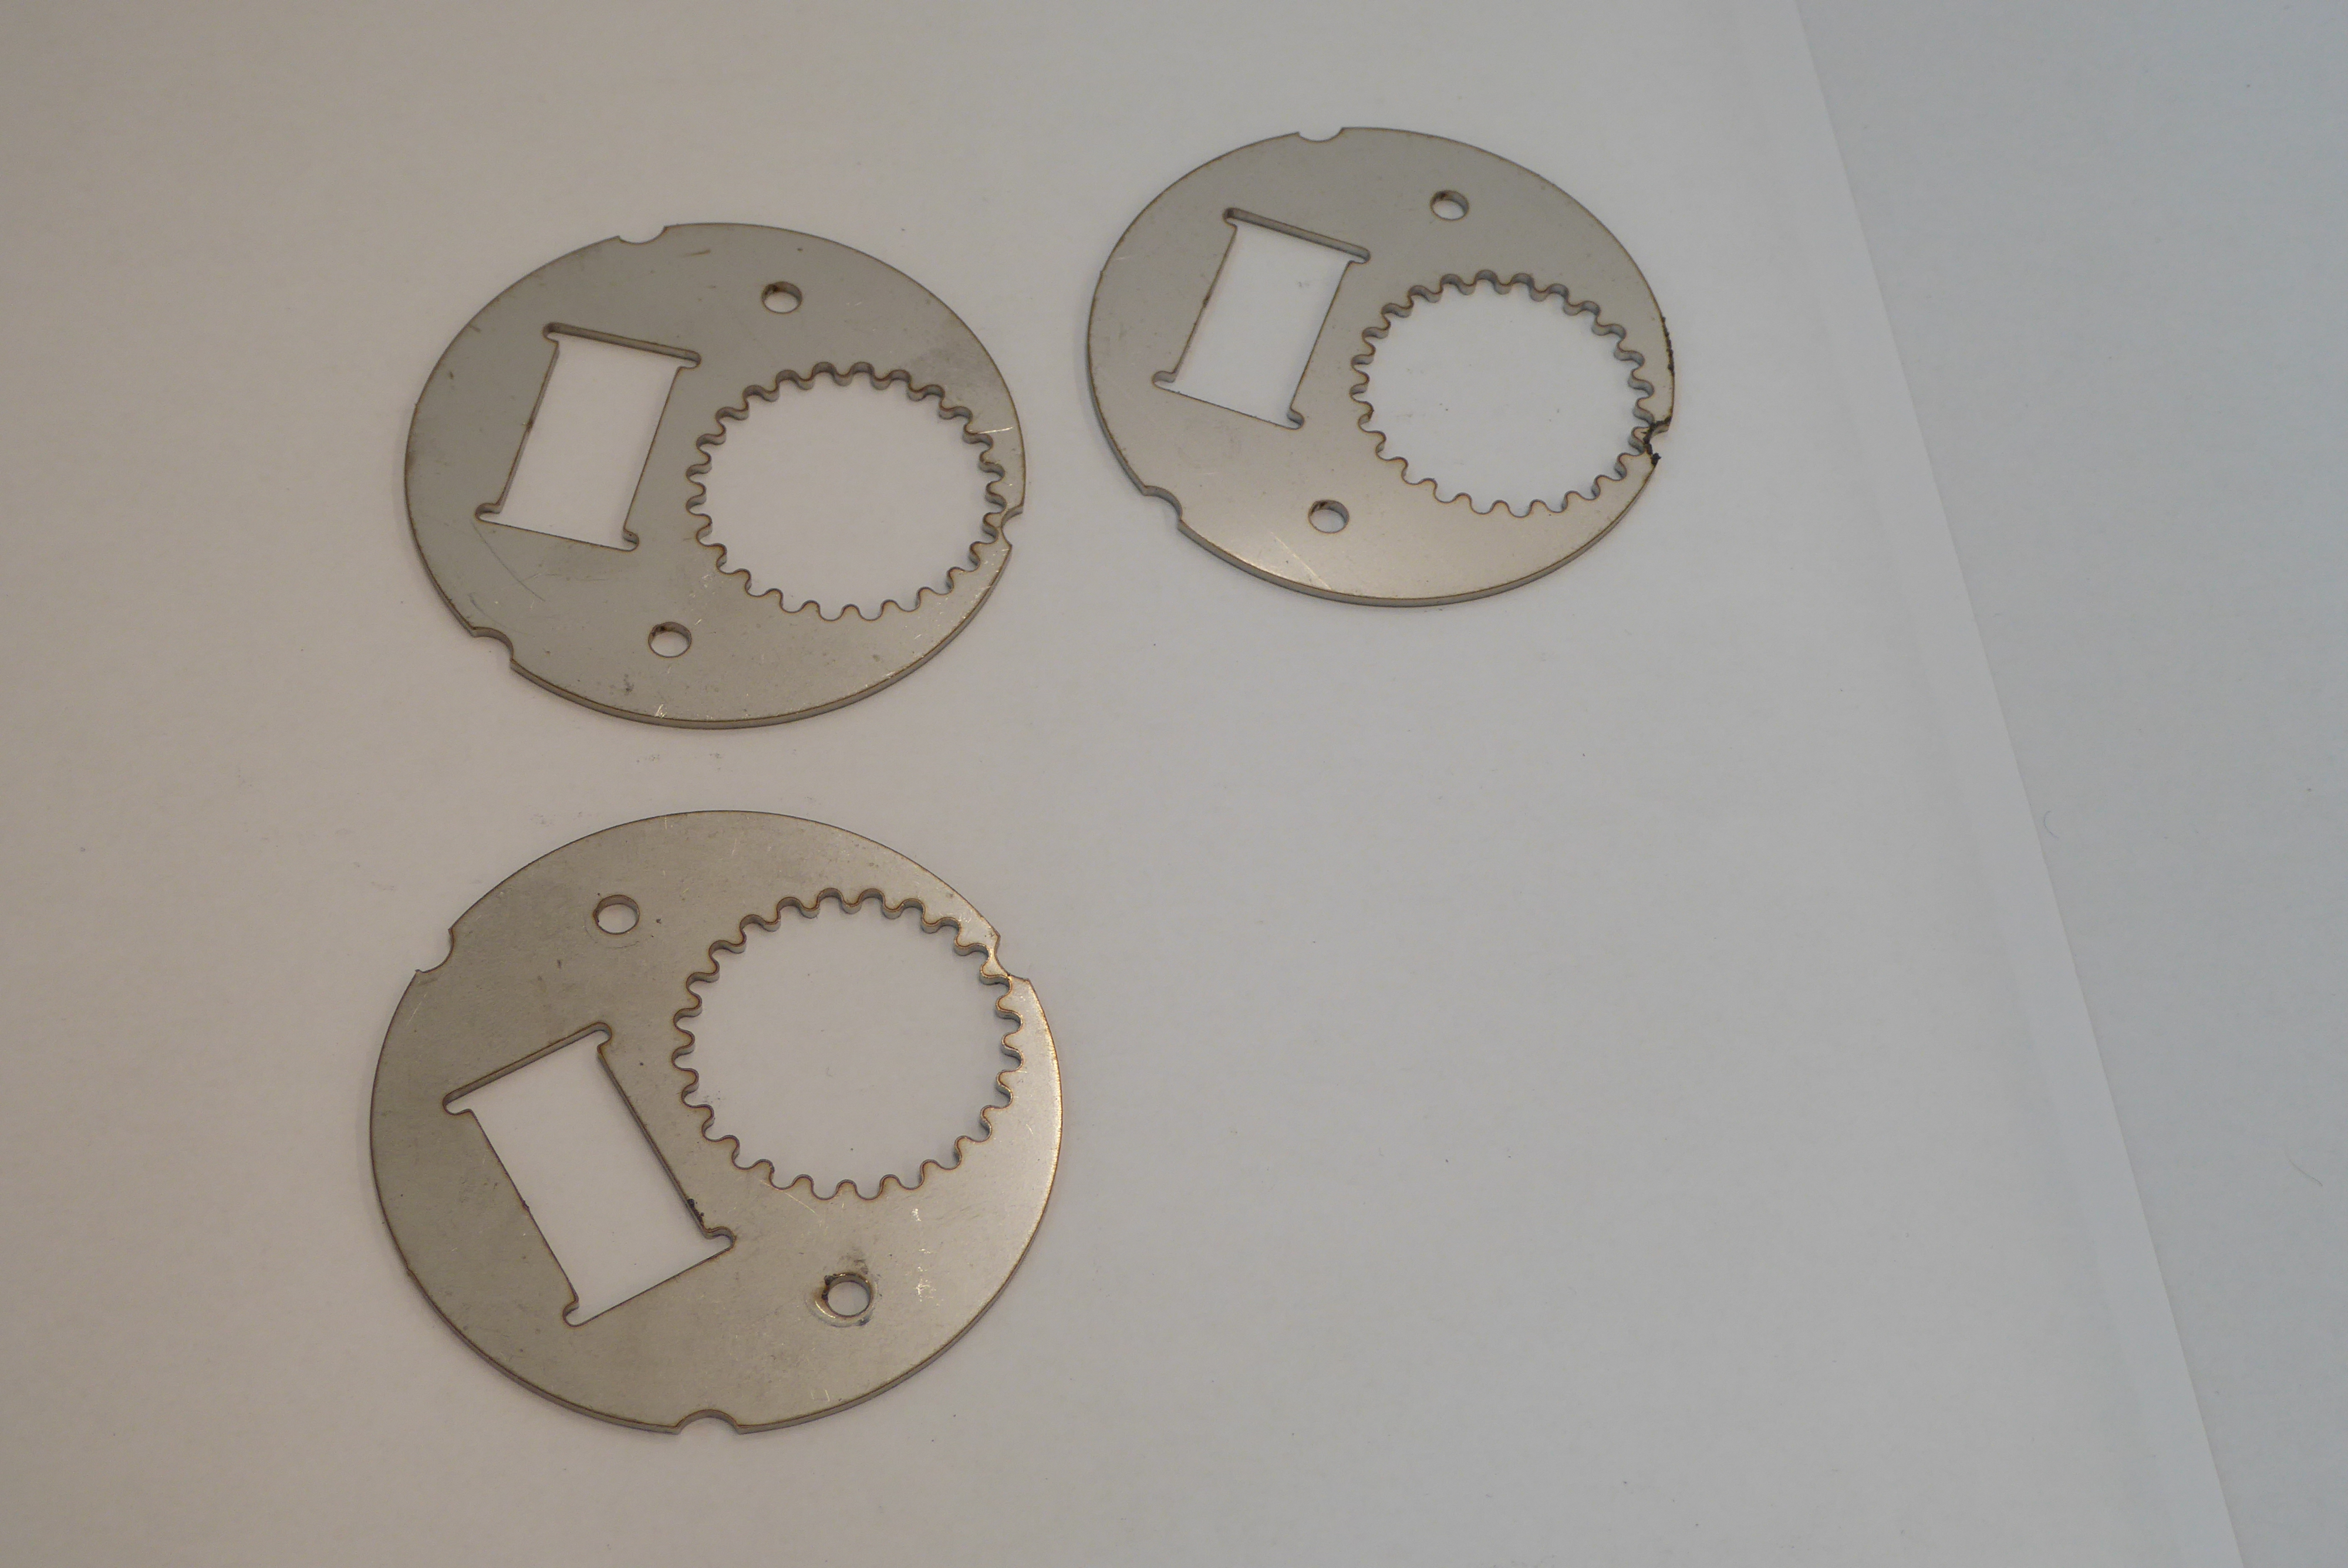
Label: Bottle Opener - Inlay